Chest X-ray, AP view. Patient: 70 years old, sex F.
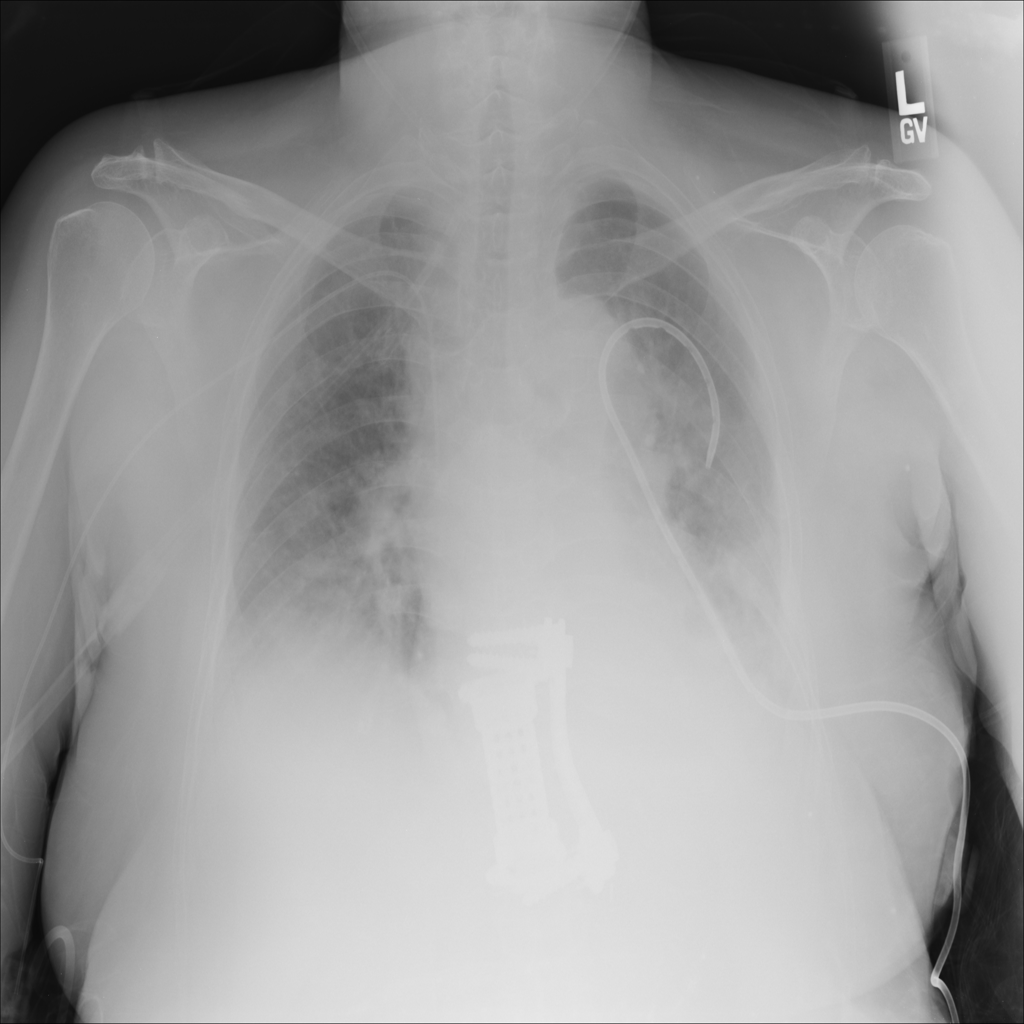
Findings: No Finding